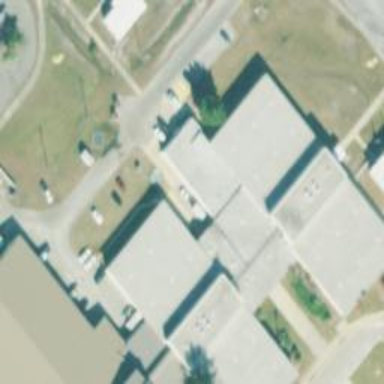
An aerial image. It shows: Building with flat roof.